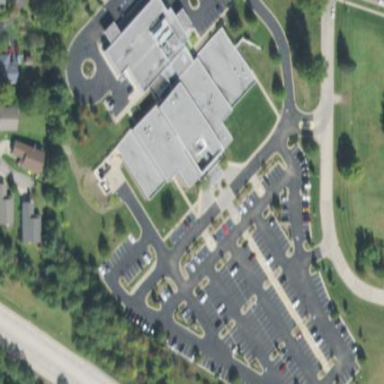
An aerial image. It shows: Healthcare clinic is depicted in the image.